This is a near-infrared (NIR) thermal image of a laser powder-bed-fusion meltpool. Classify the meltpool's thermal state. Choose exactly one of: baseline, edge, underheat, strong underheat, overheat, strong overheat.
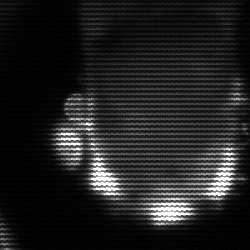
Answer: baseline